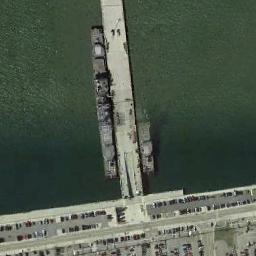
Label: ship